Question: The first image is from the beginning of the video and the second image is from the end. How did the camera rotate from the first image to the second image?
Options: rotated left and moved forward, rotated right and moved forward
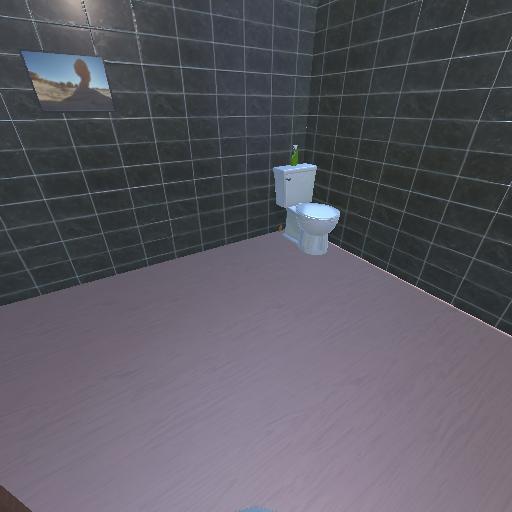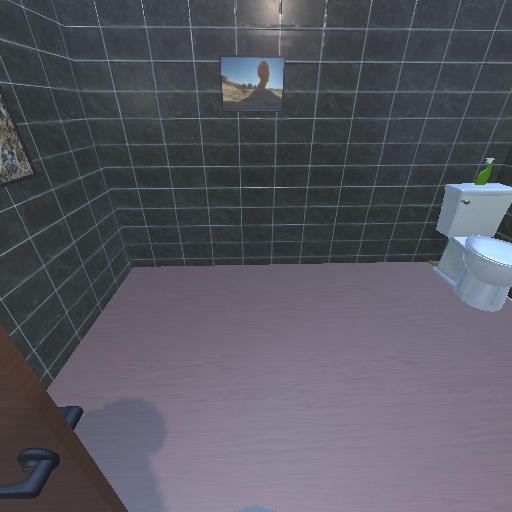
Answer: rotated left and moved forward